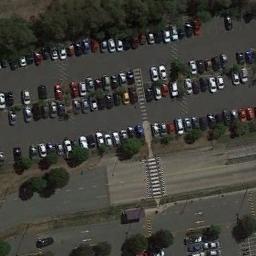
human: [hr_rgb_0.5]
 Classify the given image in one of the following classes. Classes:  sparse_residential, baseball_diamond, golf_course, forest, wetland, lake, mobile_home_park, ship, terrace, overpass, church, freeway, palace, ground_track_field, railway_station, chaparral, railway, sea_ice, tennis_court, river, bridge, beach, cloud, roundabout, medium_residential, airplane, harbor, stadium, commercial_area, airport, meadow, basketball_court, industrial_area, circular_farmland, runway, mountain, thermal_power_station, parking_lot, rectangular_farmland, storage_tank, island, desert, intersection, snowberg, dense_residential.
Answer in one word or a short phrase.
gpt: parking_lot